Chest X-ray:
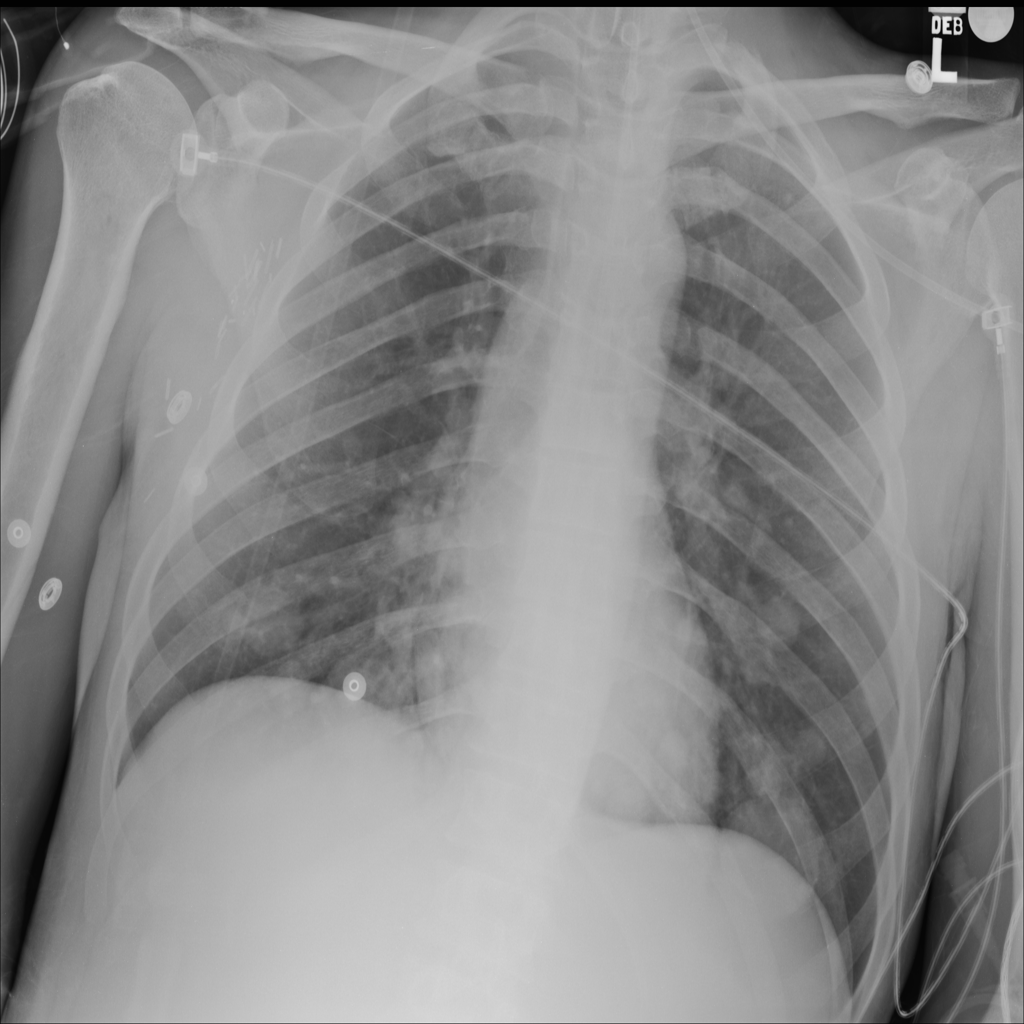
Findings: Nodule, Diffuse Nodule, Consolidation
No abnormal finding: no